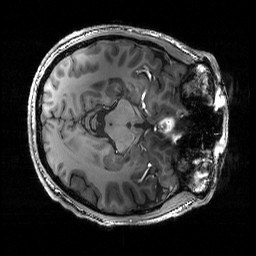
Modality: T1w
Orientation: axial
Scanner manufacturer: siemens
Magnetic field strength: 6.98 T
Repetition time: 1.89 s
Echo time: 0.00244 s